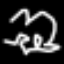
Label: frog